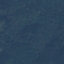
Land use / land cover: Forest